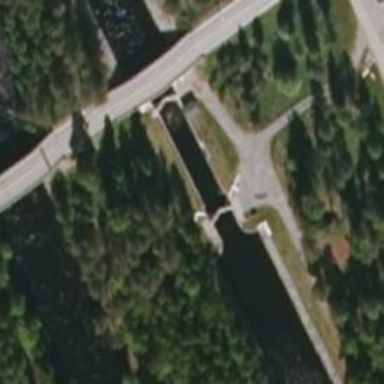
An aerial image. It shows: Lock gate on waterway.